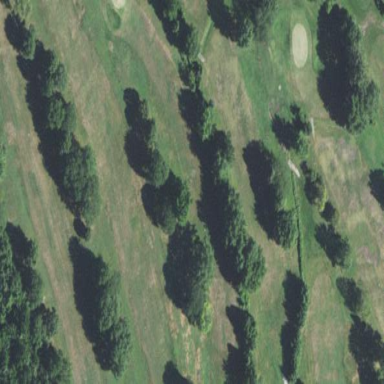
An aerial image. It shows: Well-maintained grassy area designated as golf fairway. It is part of golf sport facility.